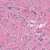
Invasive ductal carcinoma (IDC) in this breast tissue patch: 0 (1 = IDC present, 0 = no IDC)